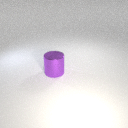
large purple metal cylinder